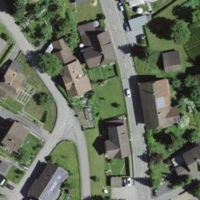
EUNIS habitat code: 54
Species observed at this site:
Stellaria graminea